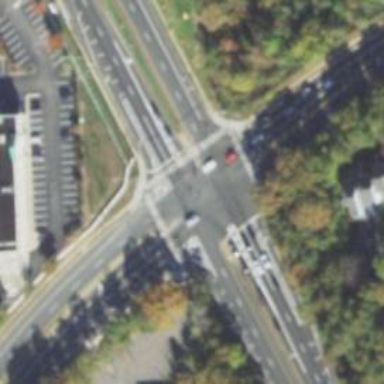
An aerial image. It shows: Marked road crossing.